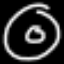
Label: donut